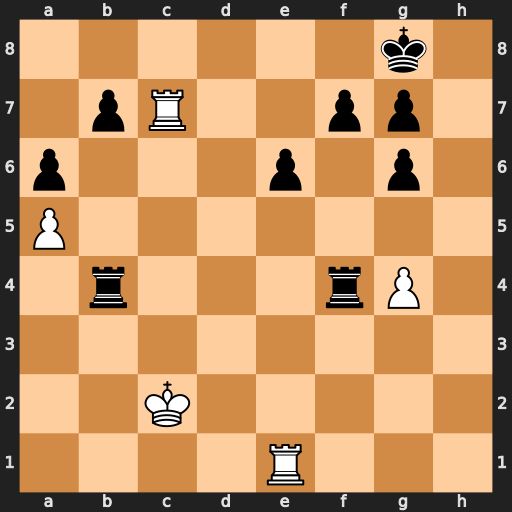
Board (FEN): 6k1/1pR2pp1/p3p1p1/P7/1r3rP1/8/2K5/4R3
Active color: w
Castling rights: -
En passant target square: -
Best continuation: Rc8+ Kh7 Rh1#